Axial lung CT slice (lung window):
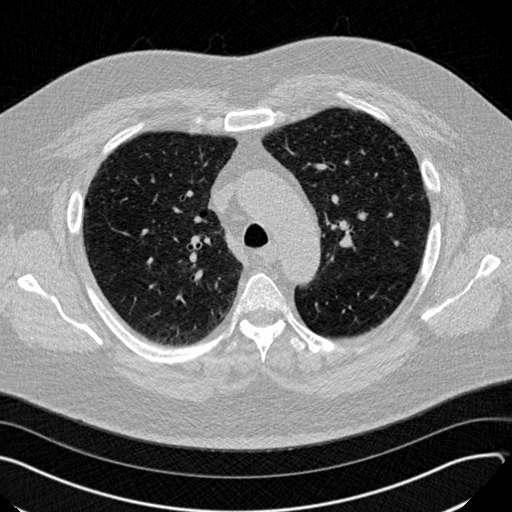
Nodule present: no